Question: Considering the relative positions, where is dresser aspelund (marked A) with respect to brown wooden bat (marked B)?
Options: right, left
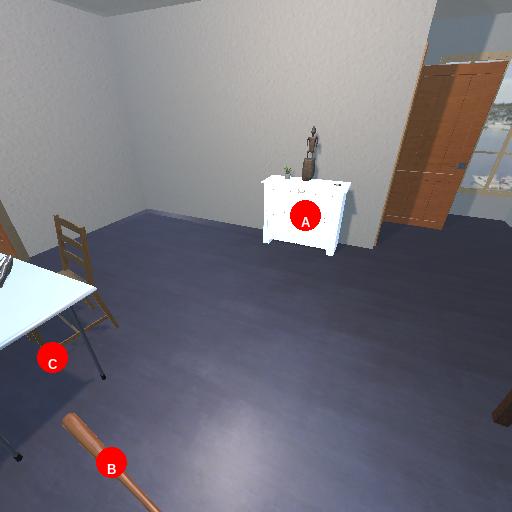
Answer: right